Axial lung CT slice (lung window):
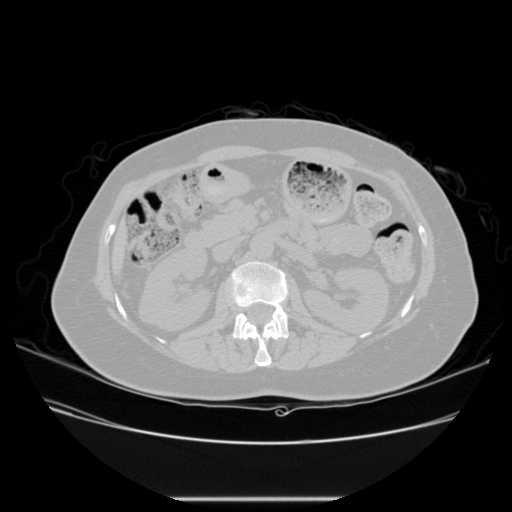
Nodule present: no